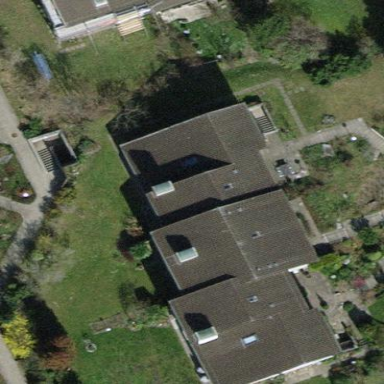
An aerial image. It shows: Terrace-style building with gabled roof.